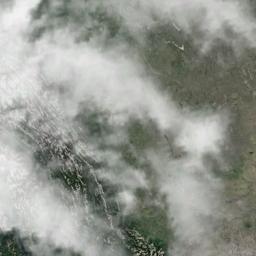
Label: cloud